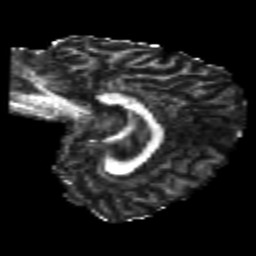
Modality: FA
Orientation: sagittal
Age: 21
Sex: female
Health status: healthy
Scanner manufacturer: philips
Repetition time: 7.385 s
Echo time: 0.08599 s